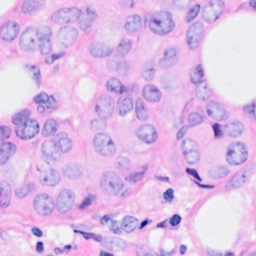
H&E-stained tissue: Breast